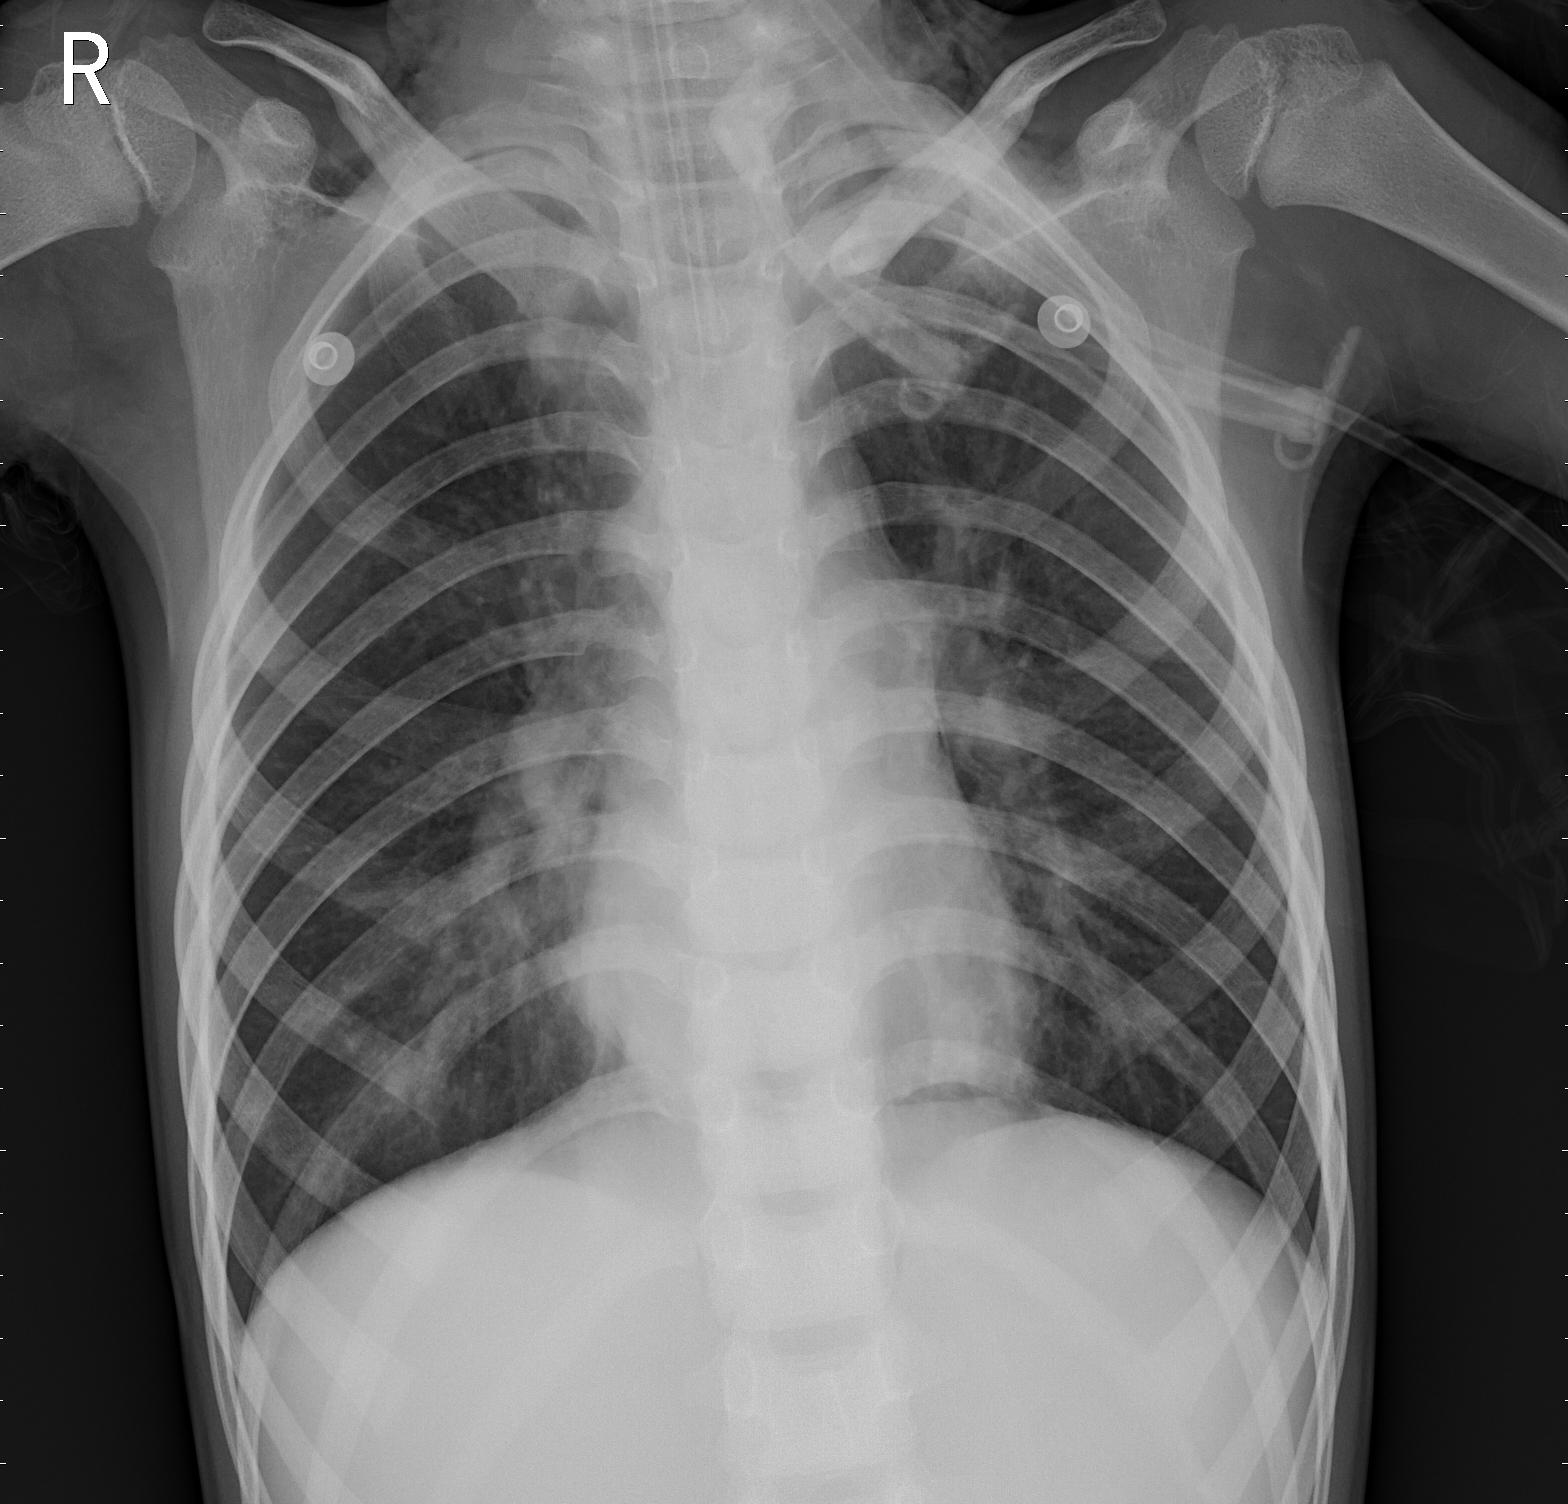
Diagnosis: PNEUMONIA